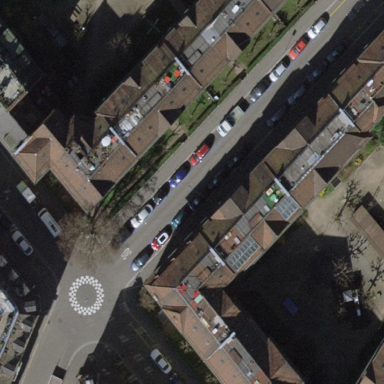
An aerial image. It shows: Parking lane designated for parking.